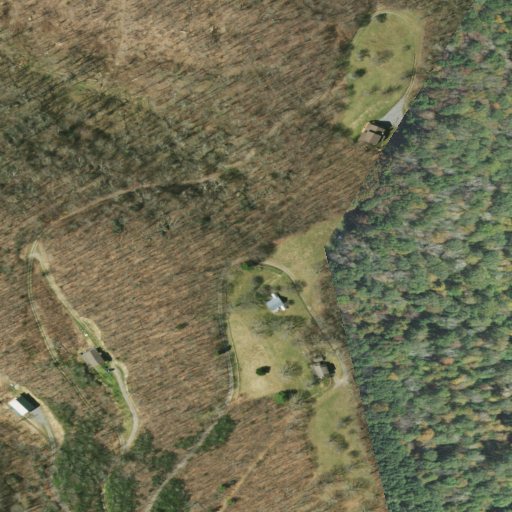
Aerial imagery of mountain in Tennessee named Rich Mountain containing deciduous forest, open development, and mixed forest